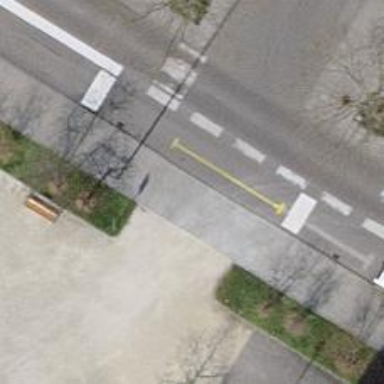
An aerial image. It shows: Footway surfaced with paving stones.